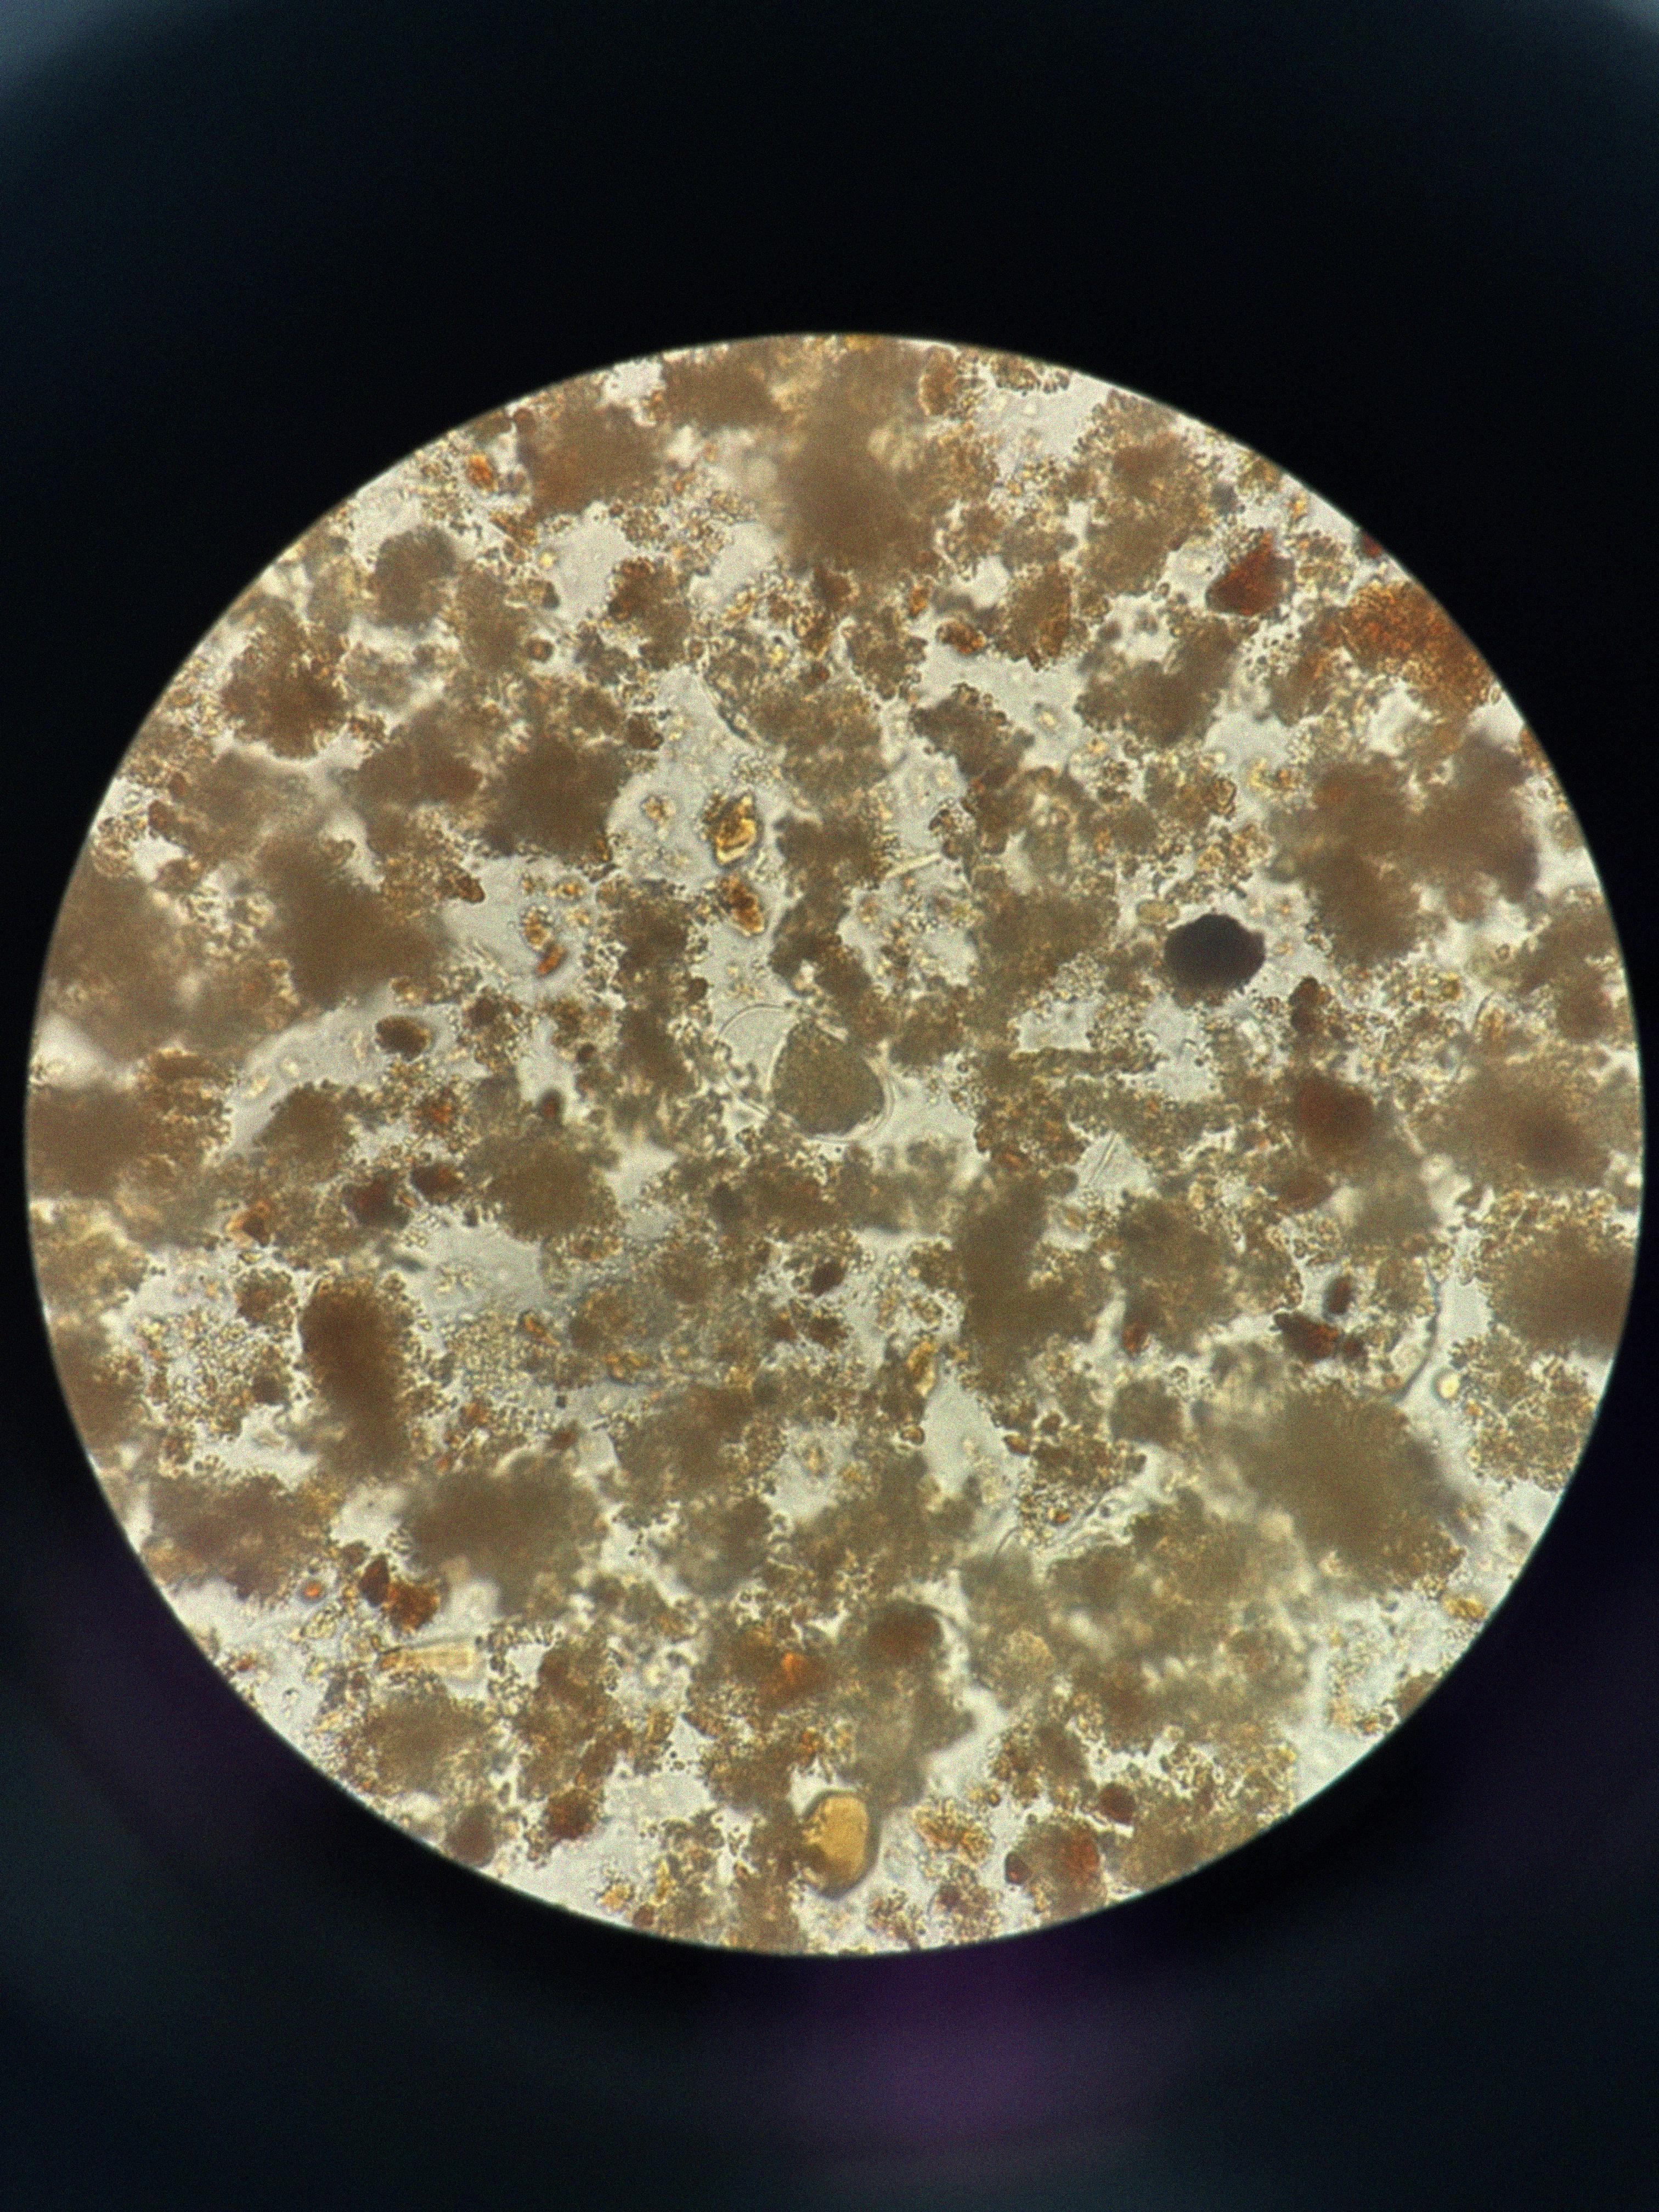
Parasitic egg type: Hookworm egg